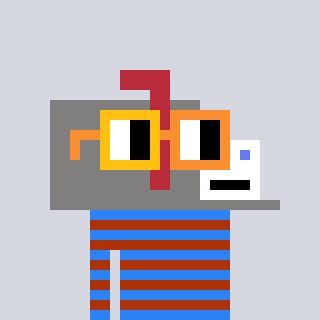
a pixel art character with square yellow and orange glasses, a mailbox-shaped head and a hotbrown-colored body on a cool background